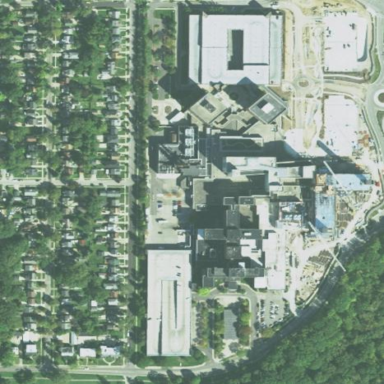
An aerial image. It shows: Hospital providing healthcare services.